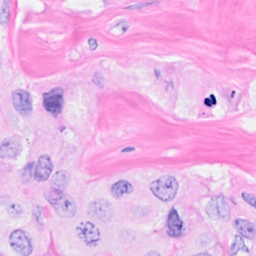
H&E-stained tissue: Breast